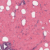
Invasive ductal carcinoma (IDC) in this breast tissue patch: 0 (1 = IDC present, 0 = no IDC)